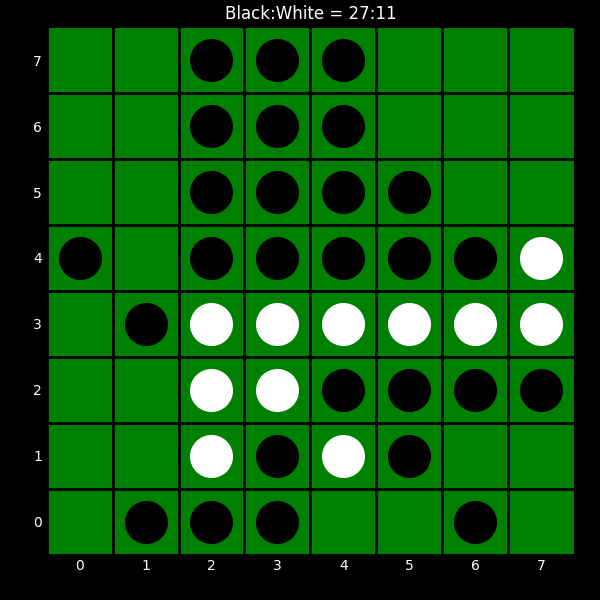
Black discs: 27
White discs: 11